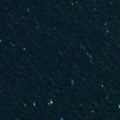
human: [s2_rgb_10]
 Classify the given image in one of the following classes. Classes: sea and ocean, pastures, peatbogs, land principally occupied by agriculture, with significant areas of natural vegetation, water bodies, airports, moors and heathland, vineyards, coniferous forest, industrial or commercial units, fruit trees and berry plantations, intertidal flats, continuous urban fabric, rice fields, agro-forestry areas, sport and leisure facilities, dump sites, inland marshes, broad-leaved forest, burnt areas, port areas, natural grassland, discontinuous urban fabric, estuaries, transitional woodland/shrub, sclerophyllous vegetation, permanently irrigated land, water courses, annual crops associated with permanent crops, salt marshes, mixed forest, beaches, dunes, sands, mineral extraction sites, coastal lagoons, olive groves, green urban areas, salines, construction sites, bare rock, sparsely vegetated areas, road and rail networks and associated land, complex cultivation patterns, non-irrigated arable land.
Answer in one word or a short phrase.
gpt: sea and ocean